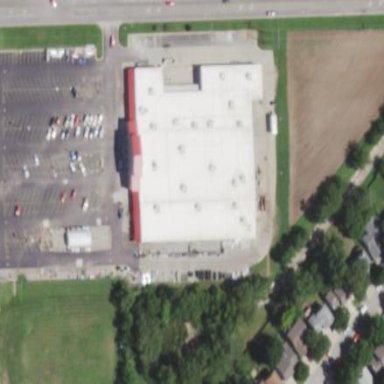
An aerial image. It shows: Commercial building housing country store.